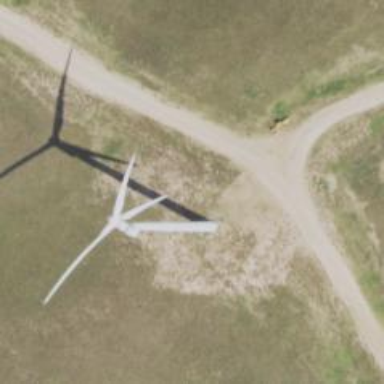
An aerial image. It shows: Wind generator powered by horizontal axis wind turbine.